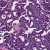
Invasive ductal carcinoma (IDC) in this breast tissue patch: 0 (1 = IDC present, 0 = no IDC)